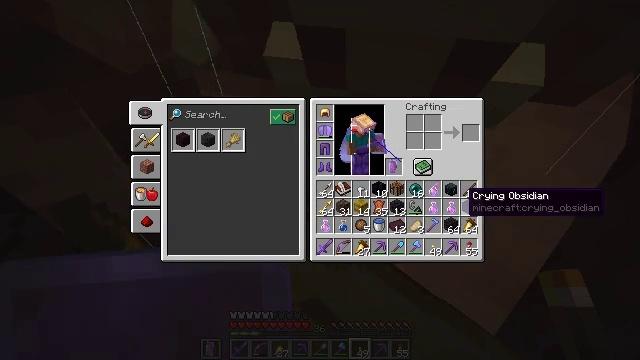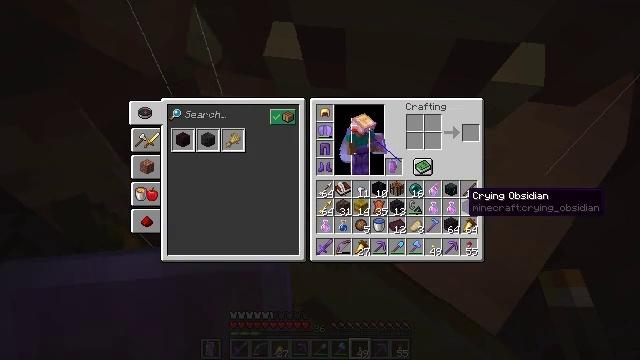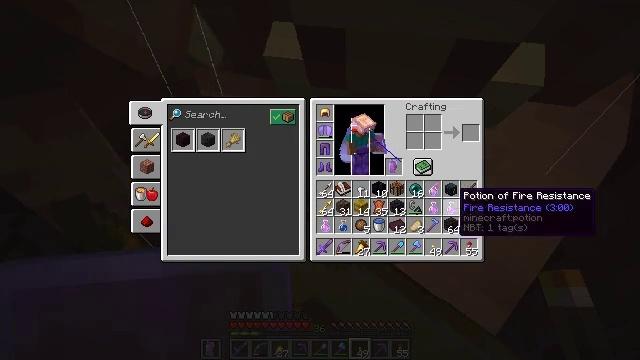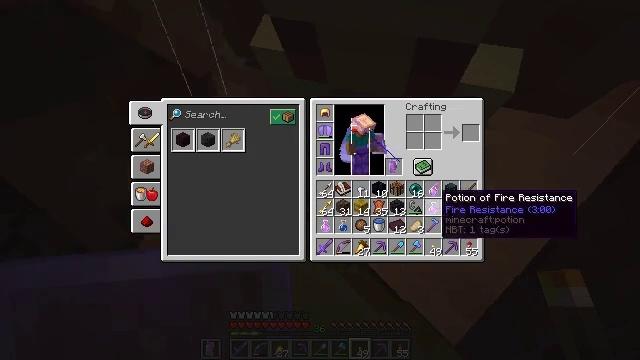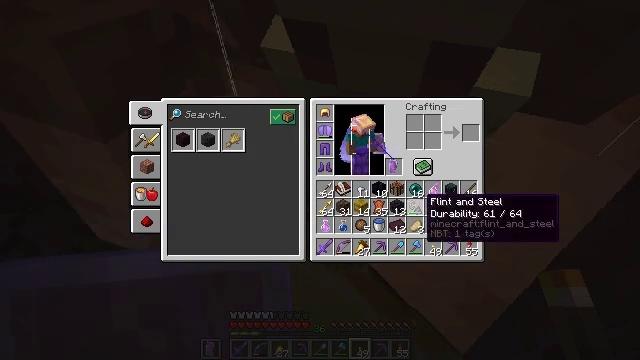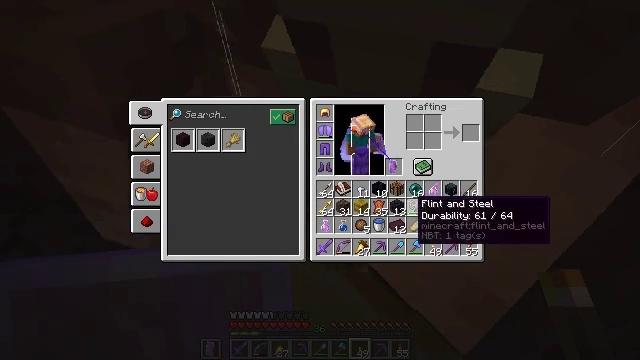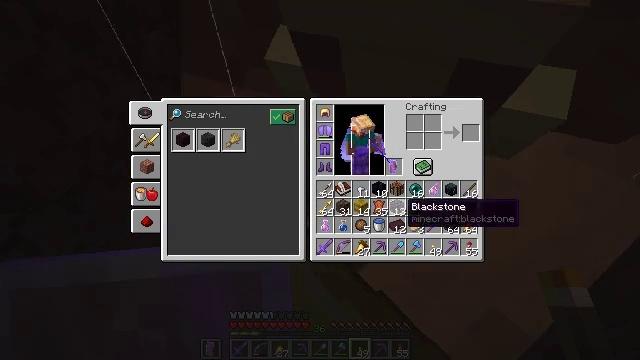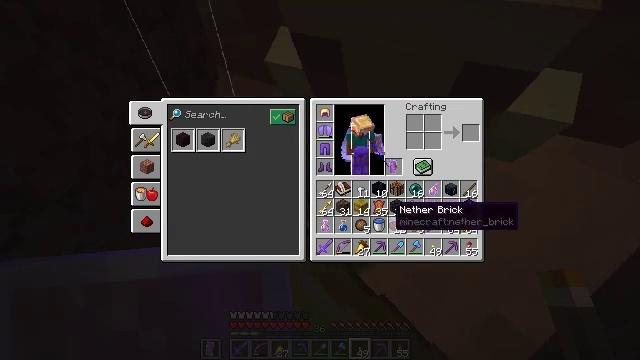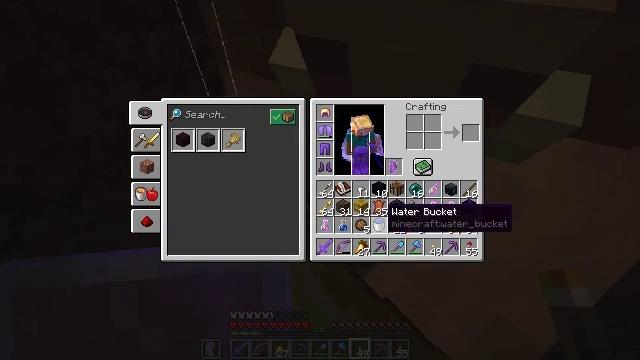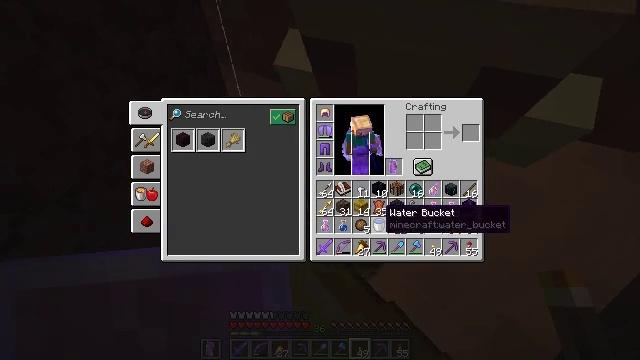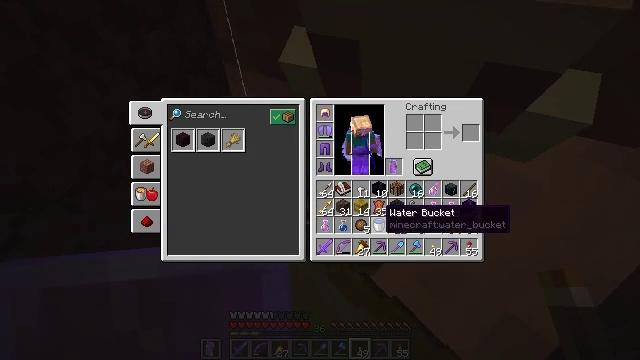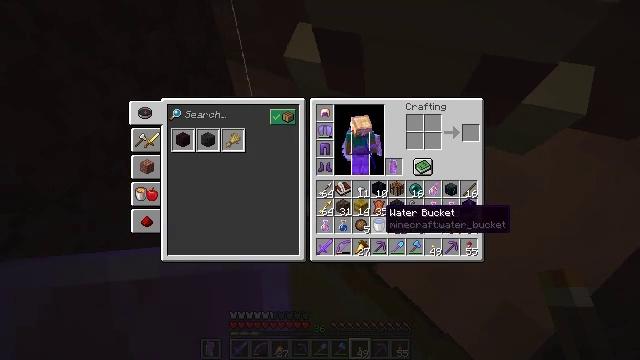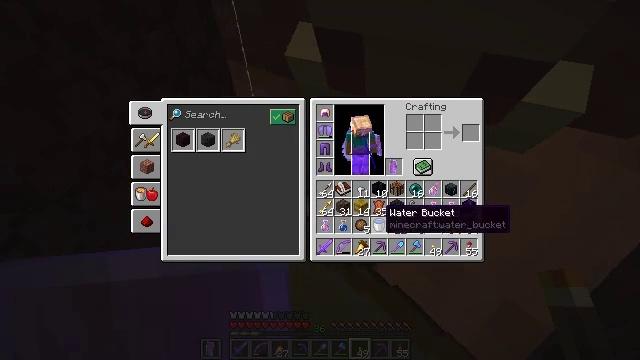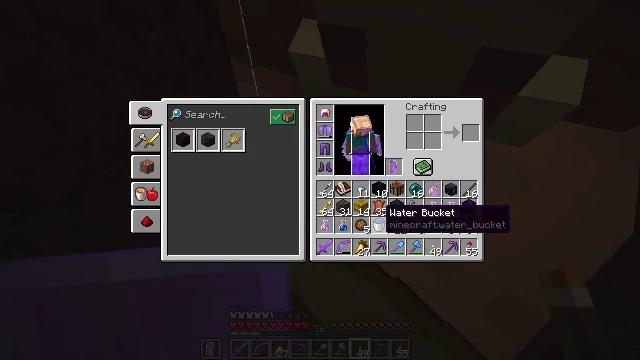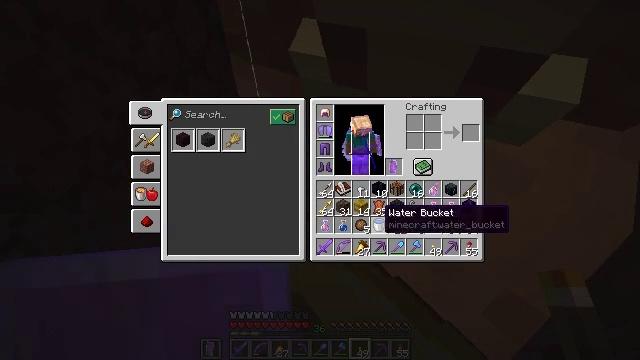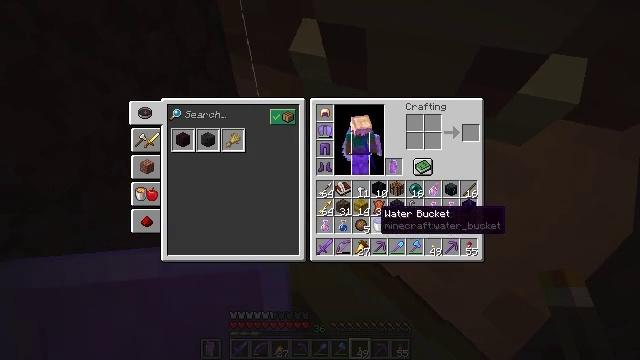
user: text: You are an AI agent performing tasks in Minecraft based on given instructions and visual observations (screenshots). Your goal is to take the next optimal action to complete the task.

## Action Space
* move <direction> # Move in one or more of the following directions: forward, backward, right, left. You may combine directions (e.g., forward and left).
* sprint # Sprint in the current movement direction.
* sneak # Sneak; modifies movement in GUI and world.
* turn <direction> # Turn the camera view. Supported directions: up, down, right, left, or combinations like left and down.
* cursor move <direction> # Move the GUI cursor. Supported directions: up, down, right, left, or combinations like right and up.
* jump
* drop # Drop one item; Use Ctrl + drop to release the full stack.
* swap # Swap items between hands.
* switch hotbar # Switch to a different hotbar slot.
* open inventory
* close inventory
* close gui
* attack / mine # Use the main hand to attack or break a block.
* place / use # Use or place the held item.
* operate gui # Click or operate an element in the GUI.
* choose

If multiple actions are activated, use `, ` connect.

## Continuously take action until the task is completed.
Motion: motion action
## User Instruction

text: Drop a fire charge.
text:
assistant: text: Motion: no_op
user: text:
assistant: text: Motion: cursor move left
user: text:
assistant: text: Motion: cursor move left
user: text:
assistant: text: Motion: cursor move left
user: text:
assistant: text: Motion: cursor move left
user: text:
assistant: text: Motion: cursor move left
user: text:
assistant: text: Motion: cursor move left
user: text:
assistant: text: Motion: cursor move left
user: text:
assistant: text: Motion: no_op
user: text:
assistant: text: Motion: no_op
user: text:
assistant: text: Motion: no_op
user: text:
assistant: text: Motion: no_op
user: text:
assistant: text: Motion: no_op
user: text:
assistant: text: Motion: no_op
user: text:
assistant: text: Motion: no_op
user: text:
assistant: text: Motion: no_op
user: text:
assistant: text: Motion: no_op
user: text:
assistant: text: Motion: no_op
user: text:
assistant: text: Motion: no_op
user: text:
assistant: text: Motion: no_op
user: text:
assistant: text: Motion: operate gui
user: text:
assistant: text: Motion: operate gui
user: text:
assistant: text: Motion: operate gui
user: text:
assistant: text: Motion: cursor move right and up
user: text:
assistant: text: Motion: cursor move right and up
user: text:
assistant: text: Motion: cursor move right and up
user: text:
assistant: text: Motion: cursor move right
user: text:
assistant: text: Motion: no_op
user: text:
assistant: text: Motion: operate gui
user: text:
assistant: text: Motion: operate gui